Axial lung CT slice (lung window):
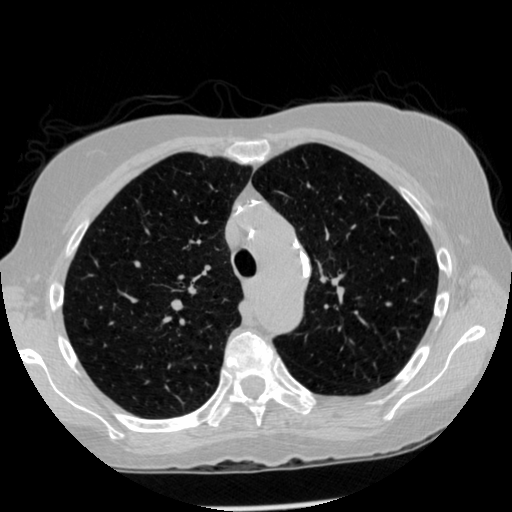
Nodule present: no